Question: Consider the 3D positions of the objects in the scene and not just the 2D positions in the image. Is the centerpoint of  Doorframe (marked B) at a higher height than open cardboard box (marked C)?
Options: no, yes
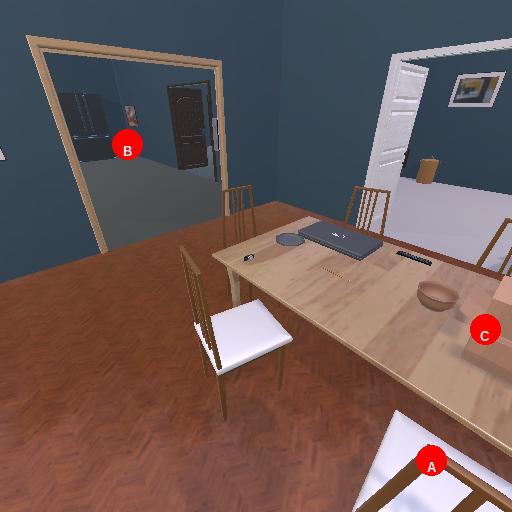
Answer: no